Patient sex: M
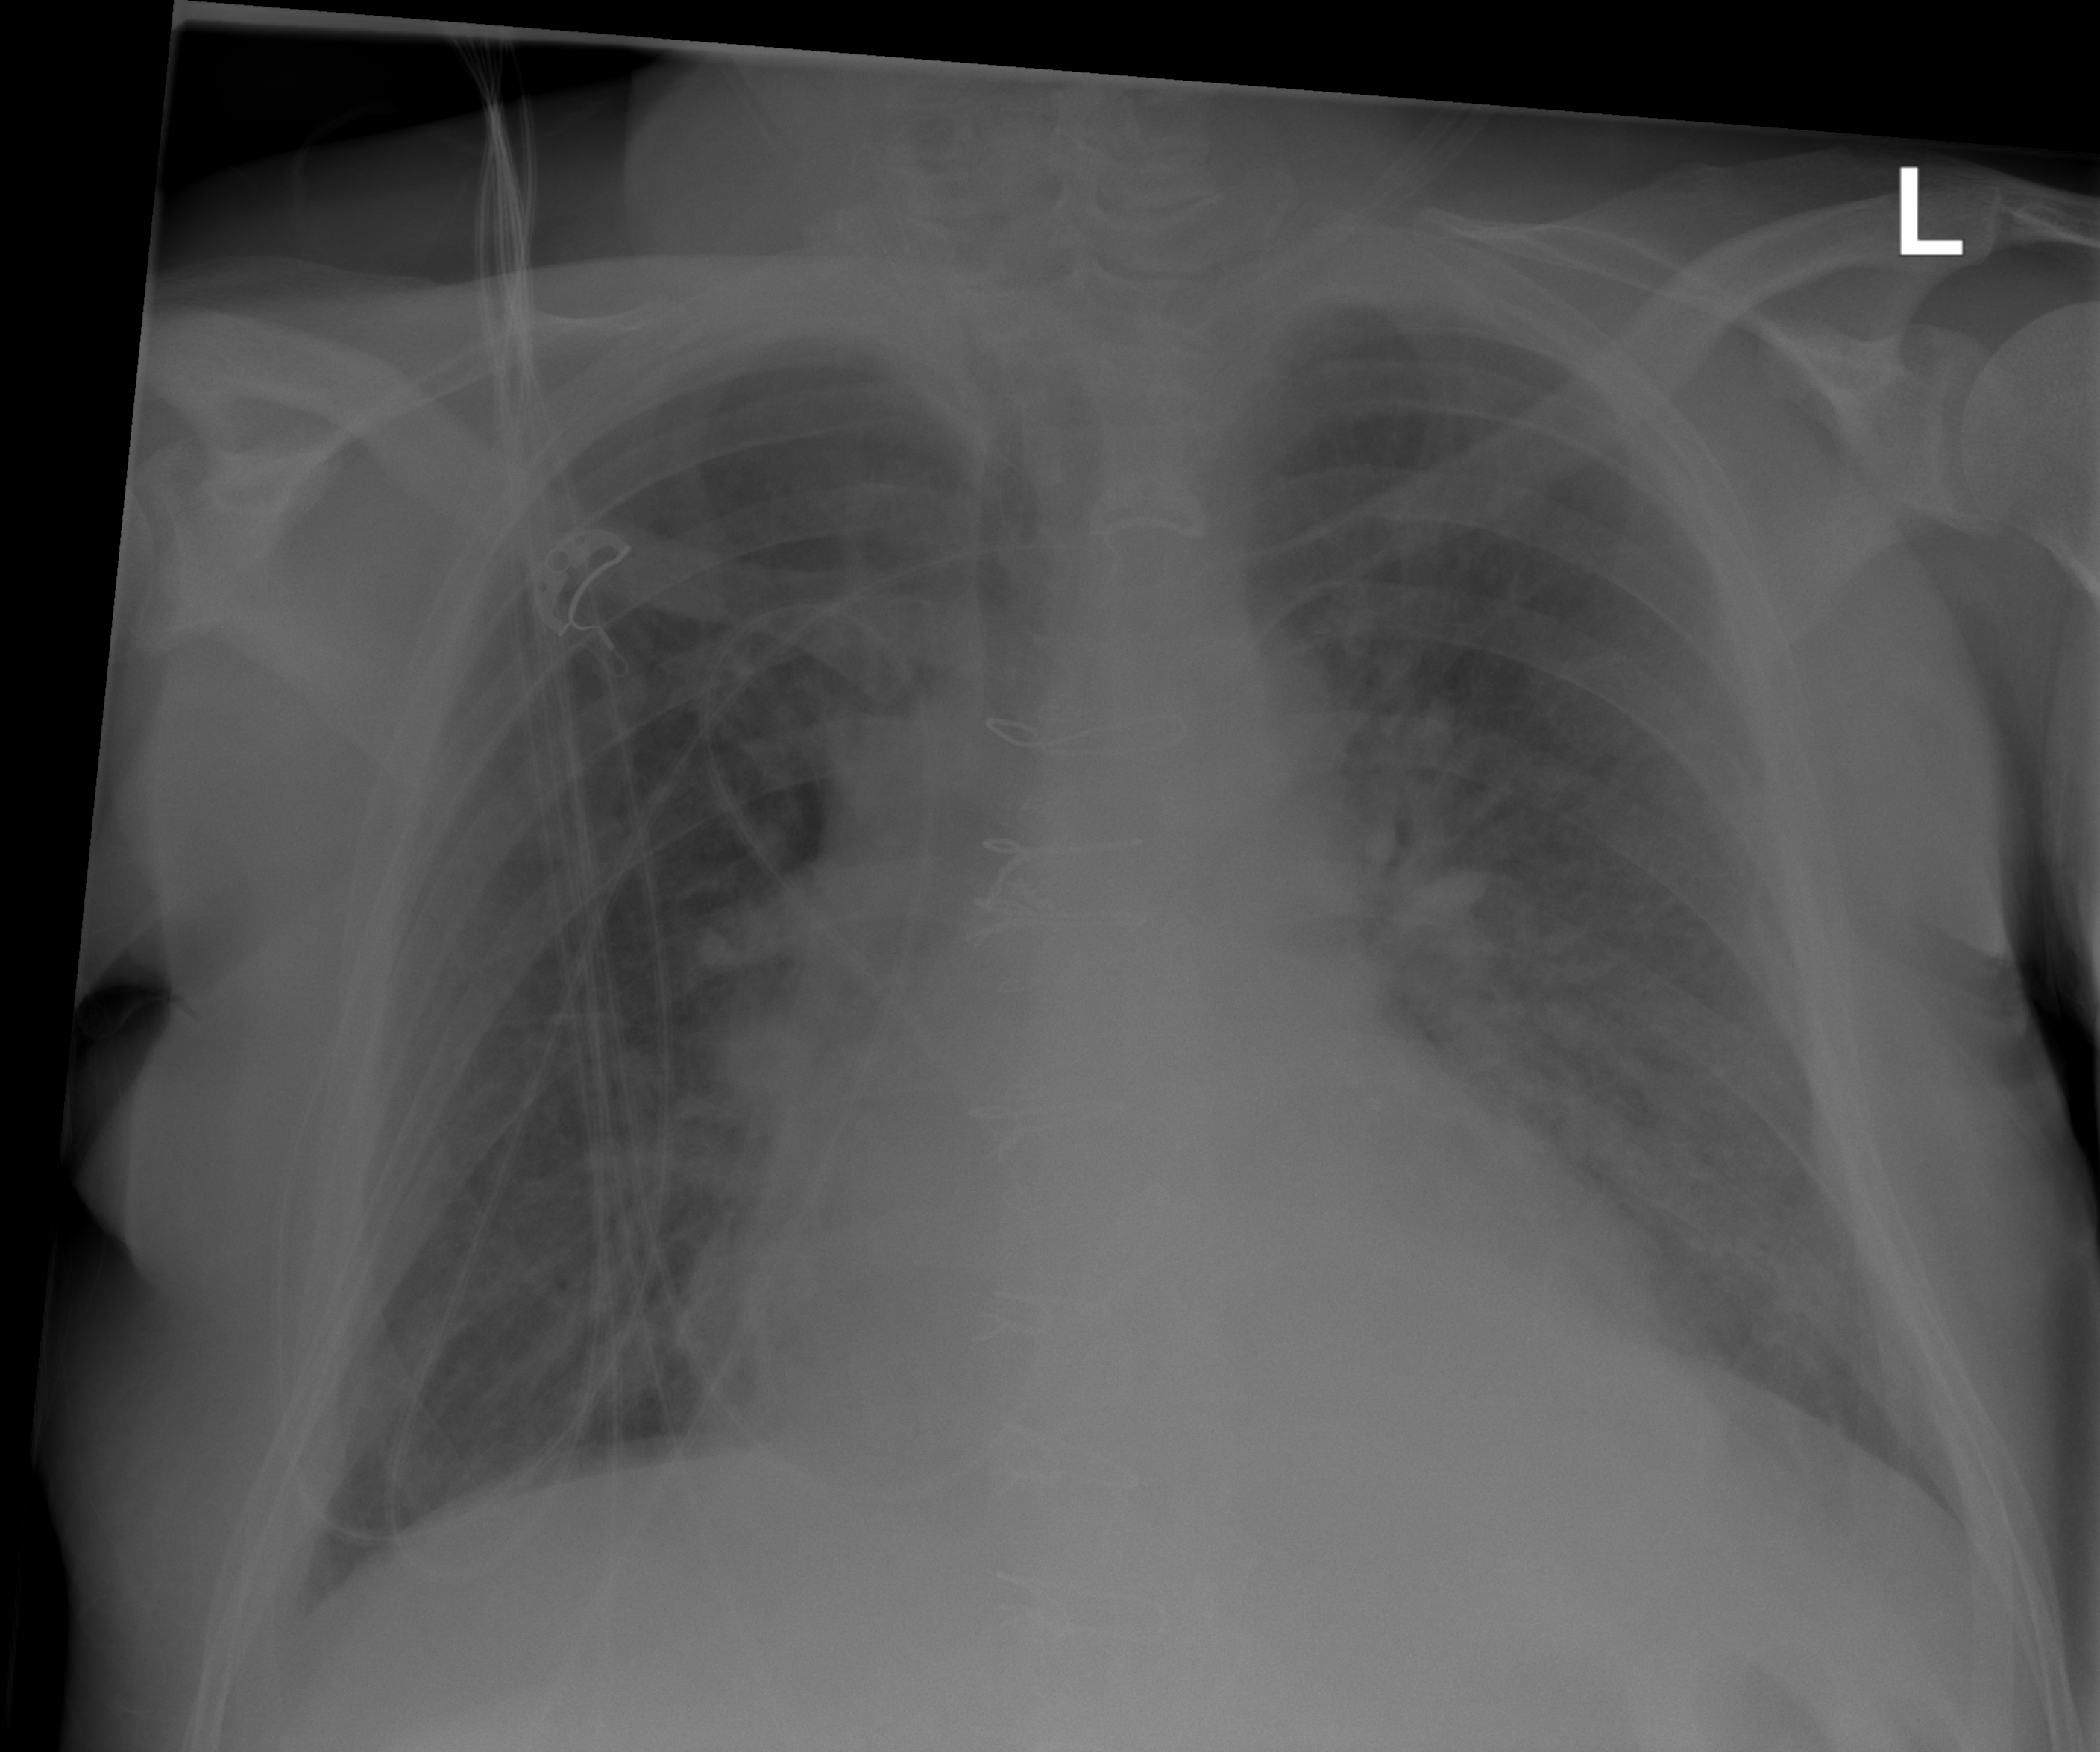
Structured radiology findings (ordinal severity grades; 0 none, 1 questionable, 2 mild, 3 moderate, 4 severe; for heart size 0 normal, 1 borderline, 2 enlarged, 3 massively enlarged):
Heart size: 2
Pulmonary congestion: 2
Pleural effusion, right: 0
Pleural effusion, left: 2
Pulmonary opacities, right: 2
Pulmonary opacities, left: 2
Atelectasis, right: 2
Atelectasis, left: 2